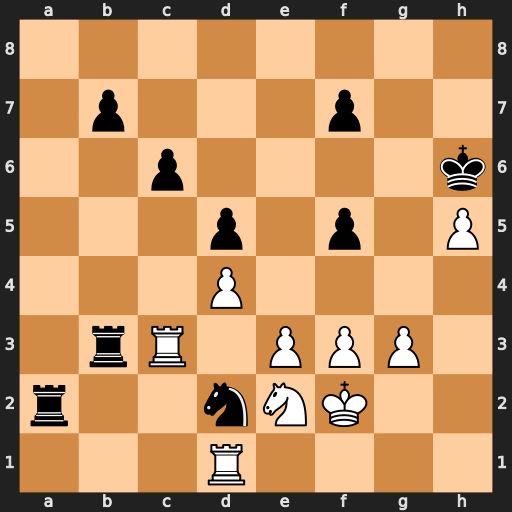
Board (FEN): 8/1p3p2/2p4k/3p1p1P/3P4/1rR1PPP1/r2nNK2/3R4
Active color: w
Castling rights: -
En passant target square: -
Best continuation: Rxd2 Rbb2 Rxb2